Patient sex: M
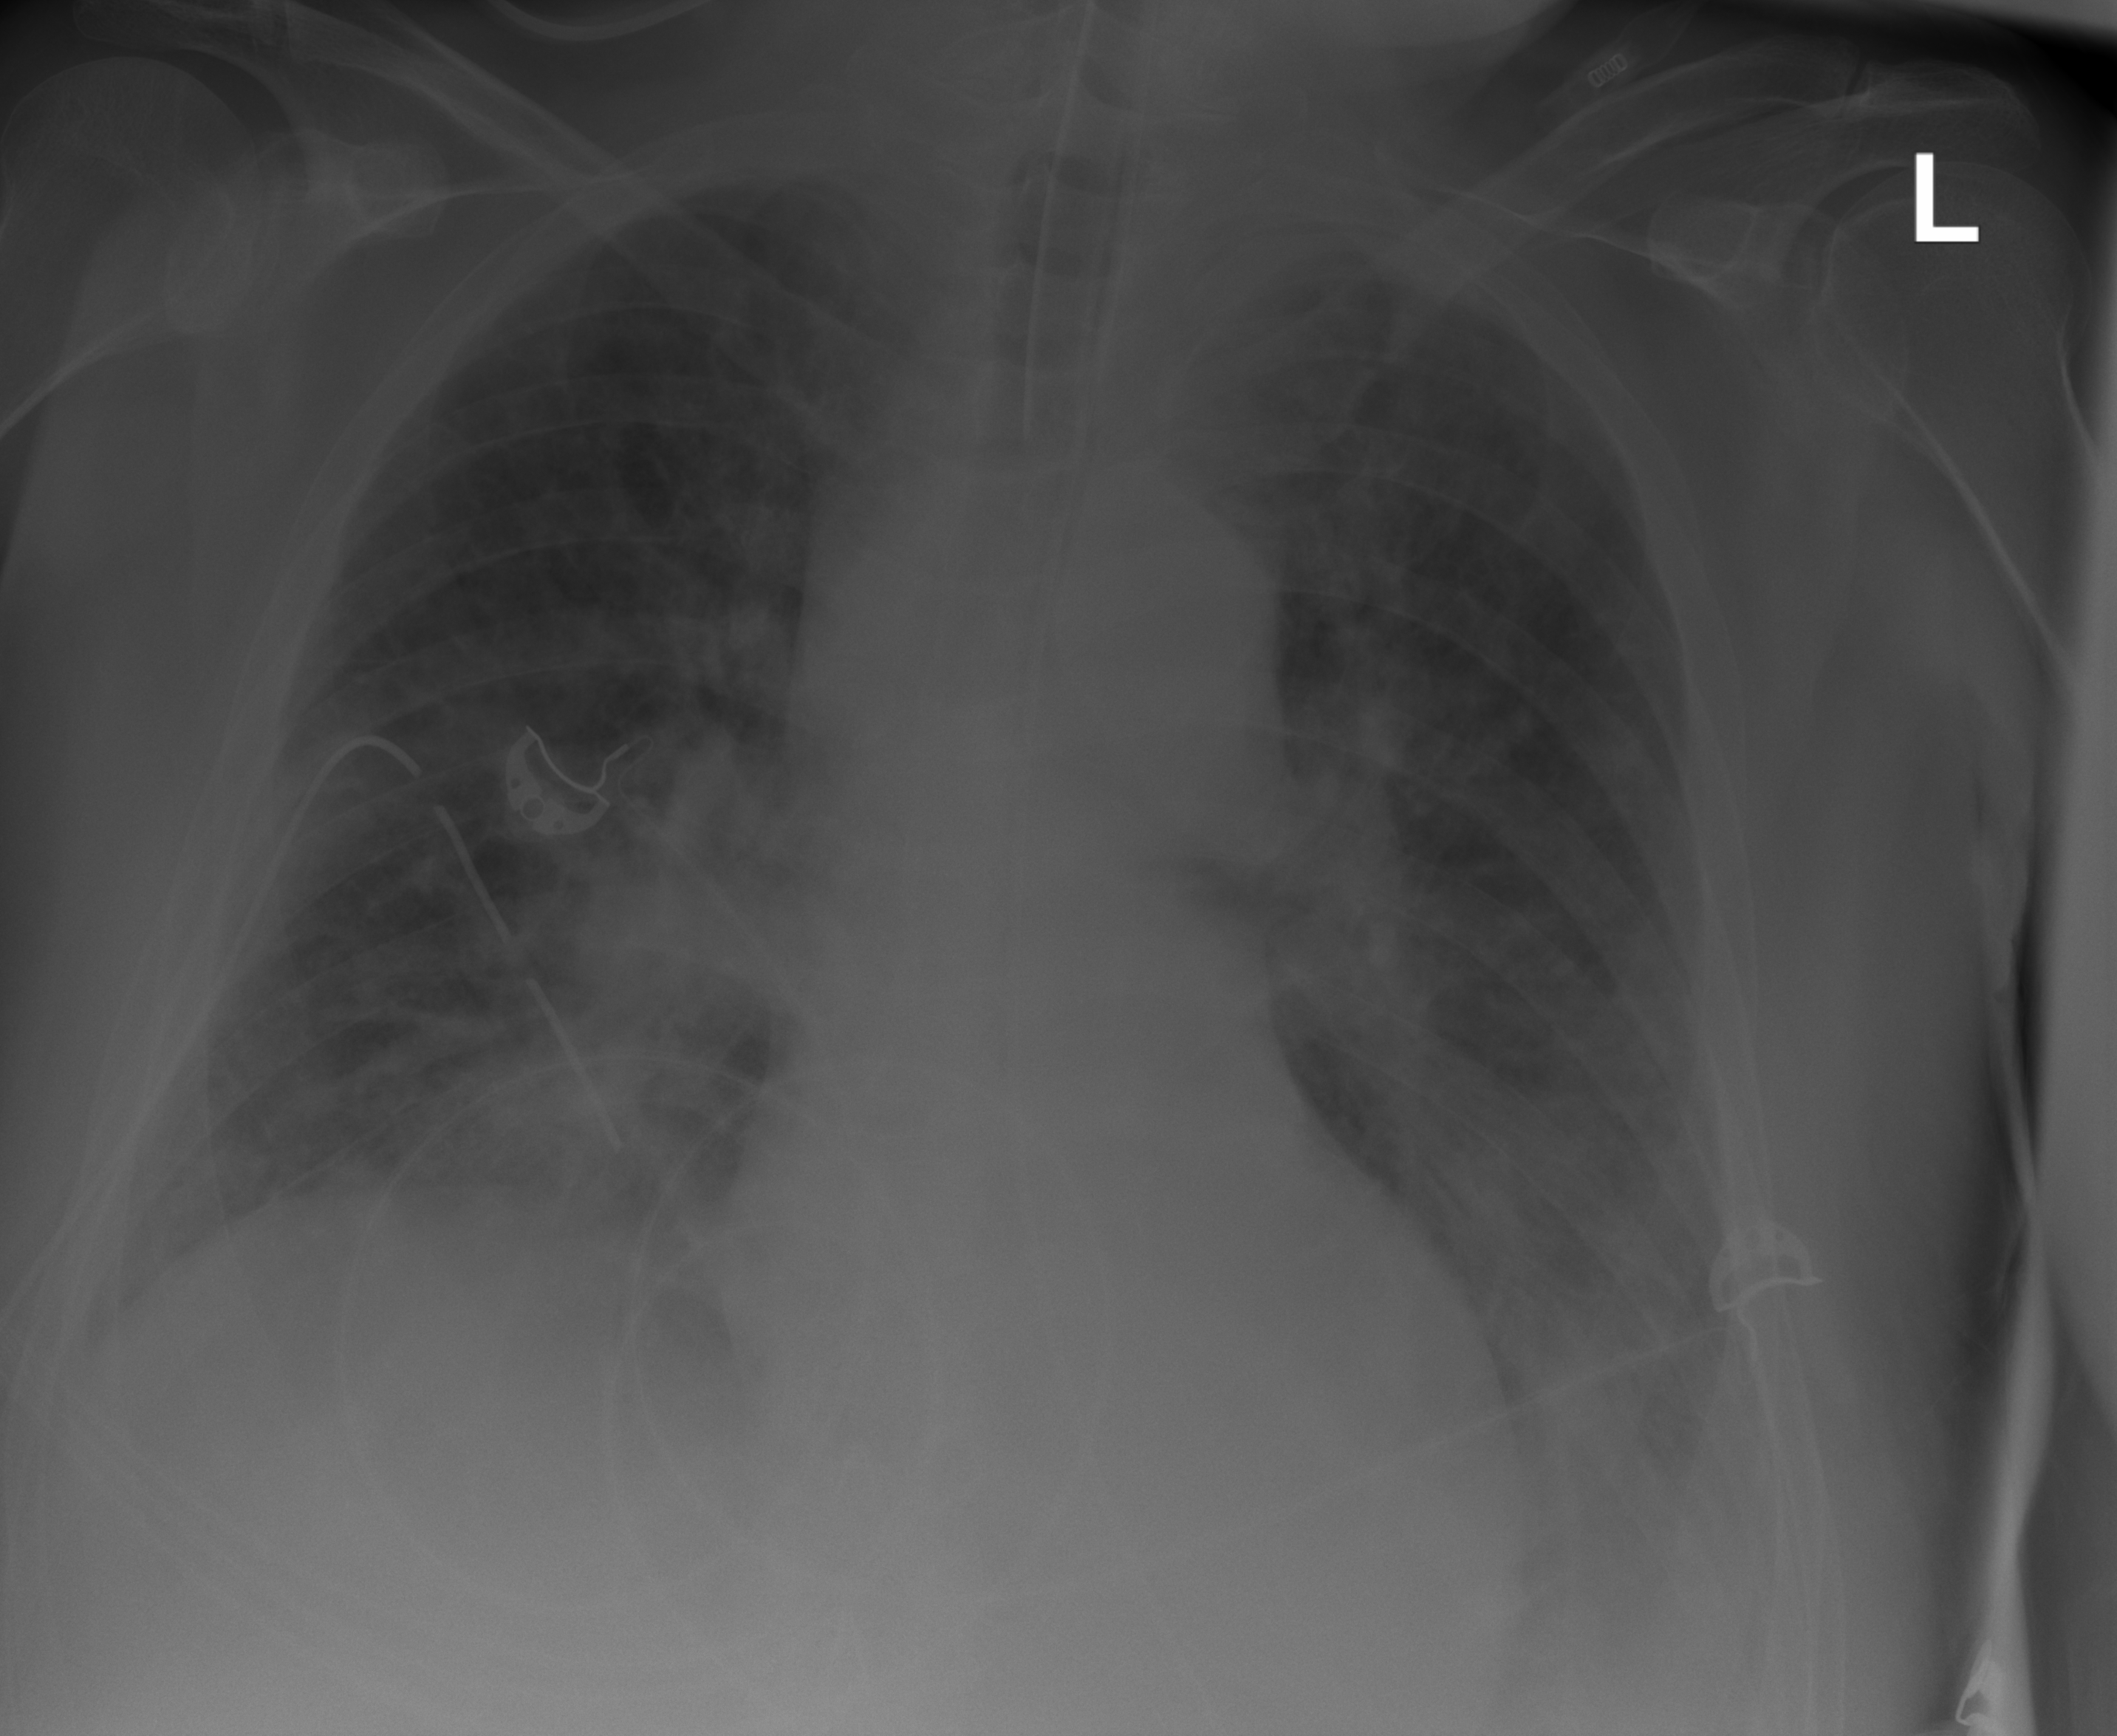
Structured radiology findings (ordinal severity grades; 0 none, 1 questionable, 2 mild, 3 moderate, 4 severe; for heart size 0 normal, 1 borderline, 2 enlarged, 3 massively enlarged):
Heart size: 0
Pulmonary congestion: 2
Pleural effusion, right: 2
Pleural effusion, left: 2
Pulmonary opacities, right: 2
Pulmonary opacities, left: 2
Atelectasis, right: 2
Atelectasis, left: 2